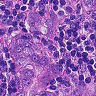
Metastatic tissue present: yes